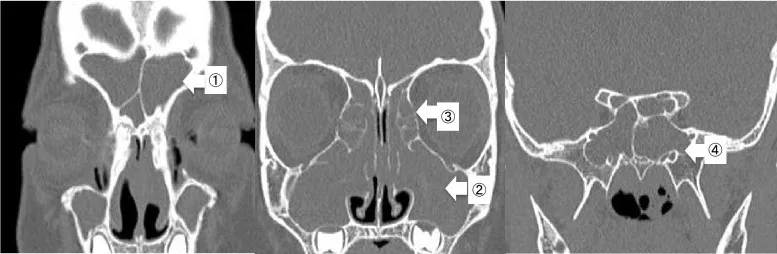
Paranasal computed tomography images before treatment. Pretreatment computed tomography at 8 years and 6 months of age shows paranasal sinusitis. The scans reveal secretory reservoirs in the frontal, maxillary, ethmoid, and butterfly paranasal sinuses.
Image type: radiology (ct)